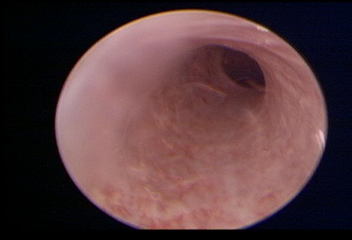
Modality: WLC
Class: Normal mucosa
Bladder cancer association: No